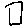
Label: square